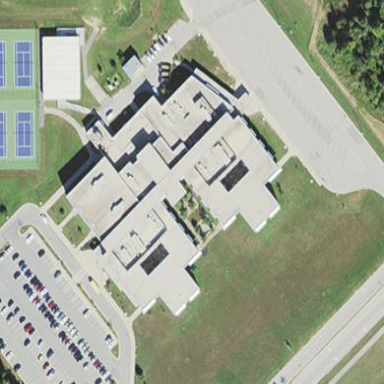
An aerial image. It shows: School building.